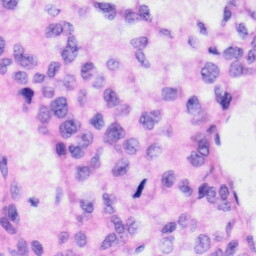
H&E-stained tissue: Liver